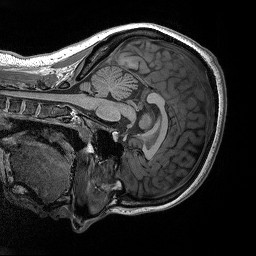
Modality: T1w
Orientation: sagittal
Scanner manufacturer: siemens
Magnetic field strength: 3 T
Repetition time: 2.3 s
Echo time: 0.00298 s